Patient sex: F
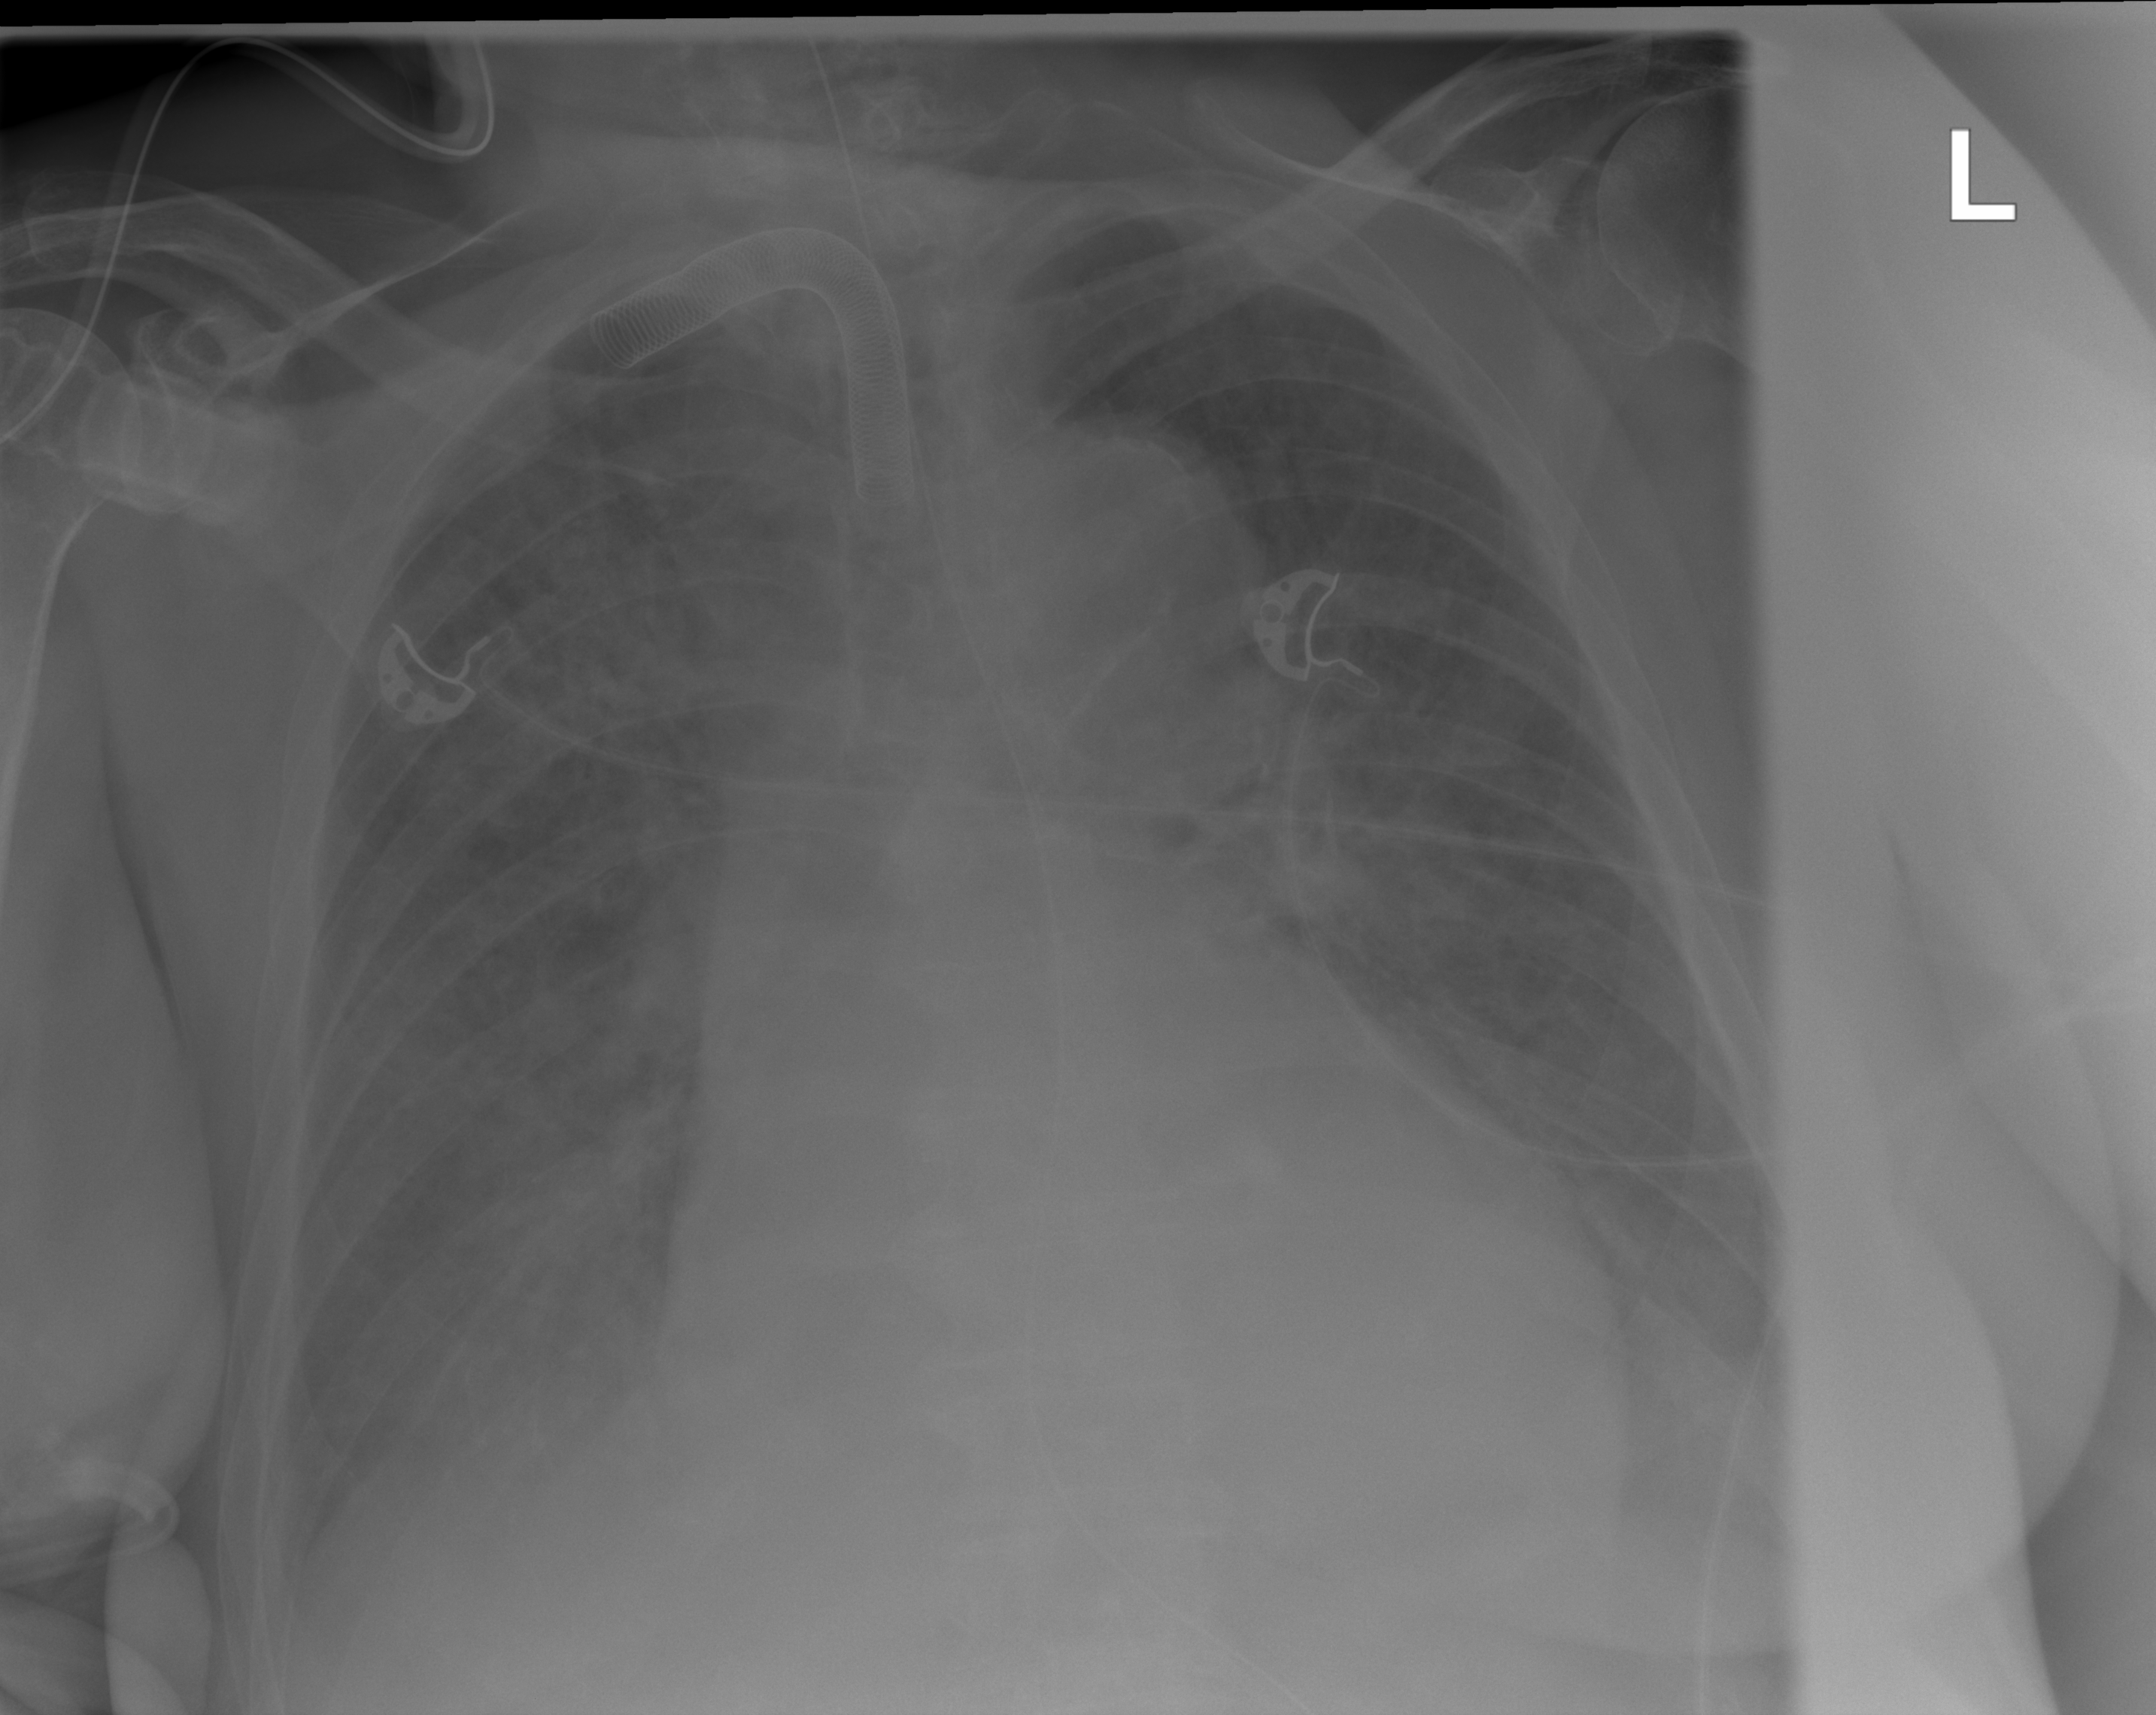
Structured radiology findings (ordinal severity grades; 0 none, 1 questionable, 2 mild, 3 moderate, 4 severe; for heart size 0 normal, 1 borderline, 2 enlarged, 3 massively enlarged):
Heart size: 2
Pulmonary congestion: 2
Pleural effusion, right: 2
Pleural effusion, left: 2
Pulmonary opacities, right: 0
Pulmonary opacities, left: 0
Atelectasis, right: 2
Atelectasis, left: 2